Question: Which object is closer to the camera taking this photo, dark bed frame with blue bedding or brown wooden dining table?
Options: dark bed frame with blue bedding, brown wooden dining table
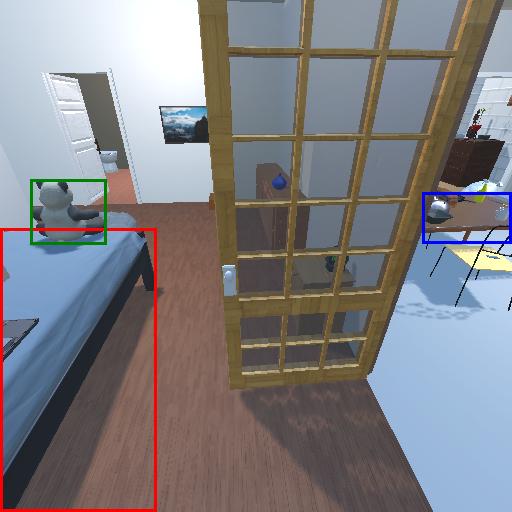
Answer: dark bed frame with blue bedding